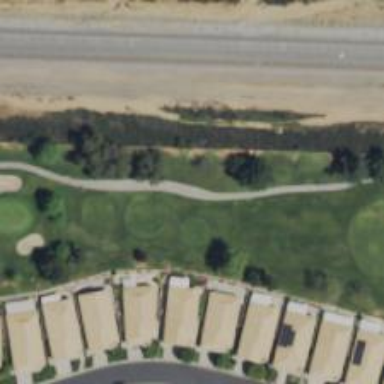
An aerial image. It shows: Service road used as golf cart path.